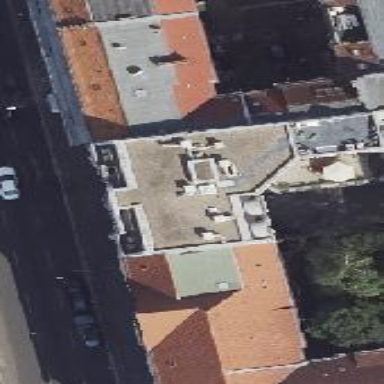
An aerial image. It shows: Part of building.